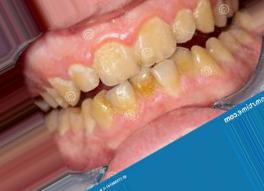
Condition: Tooth Discoloration